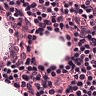
Metastatic tissue present: no